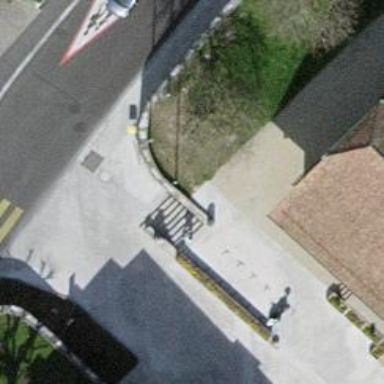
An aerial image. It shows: Concrete steps.